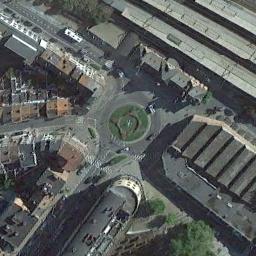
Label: roundabout